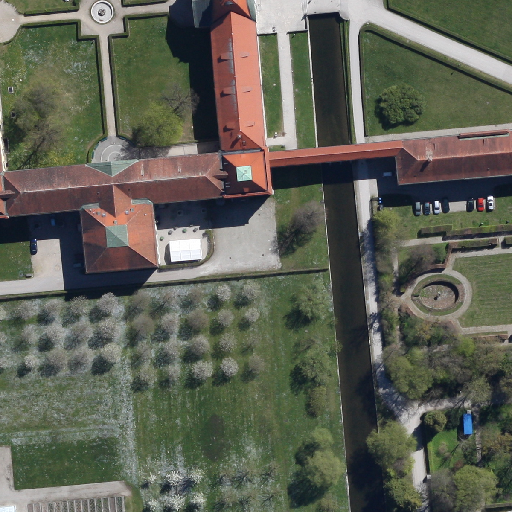
Referring expression: sidewalk